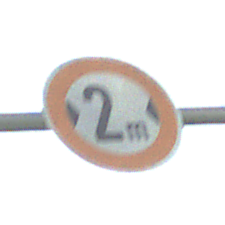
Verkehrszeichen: TatsaechlicheBreite2
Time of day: MorningAfternoon
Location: Outdoor (Nature)
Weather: PartlyCloudy
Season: NotSpecified
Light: Natural